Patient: sex M, age 49
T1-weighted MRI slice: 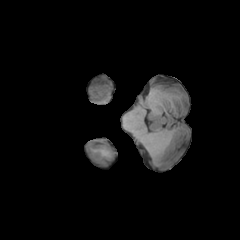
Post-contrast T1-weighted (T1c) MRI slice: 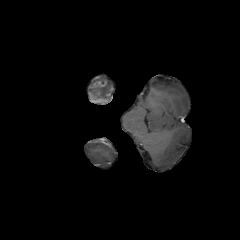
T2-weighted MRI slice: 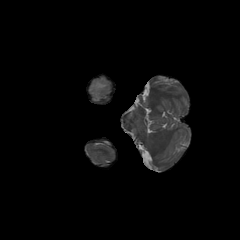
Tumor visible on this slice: yes
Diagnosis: Glioblastoma, IDH-wildtype
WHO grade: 4